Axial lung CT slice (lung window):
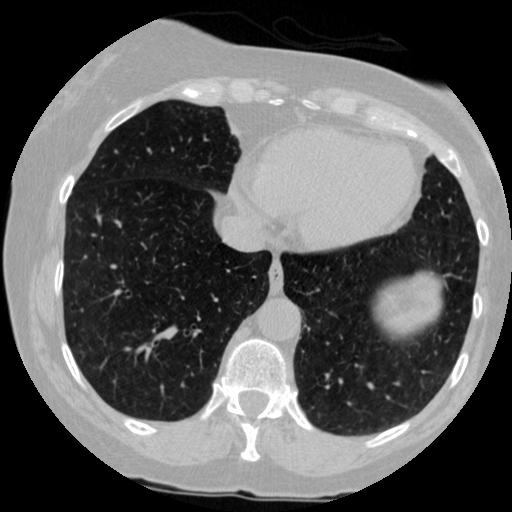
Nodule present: no